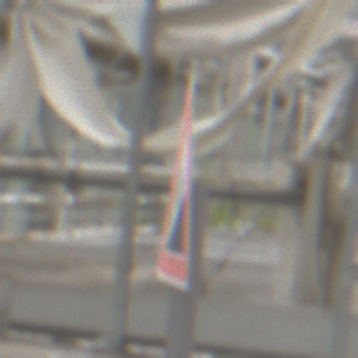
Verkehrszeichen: Steigung10
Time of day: Midday
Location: Roofed (Special)
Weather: Overcast
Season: NotSpecified
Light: Natural